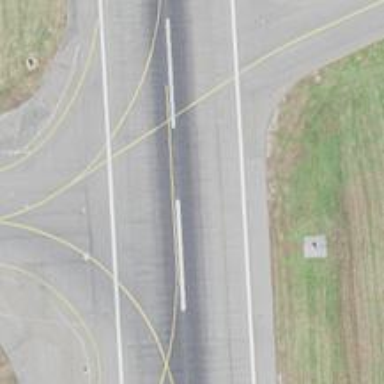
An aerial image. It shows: Runway surface made of asphalt at airport.